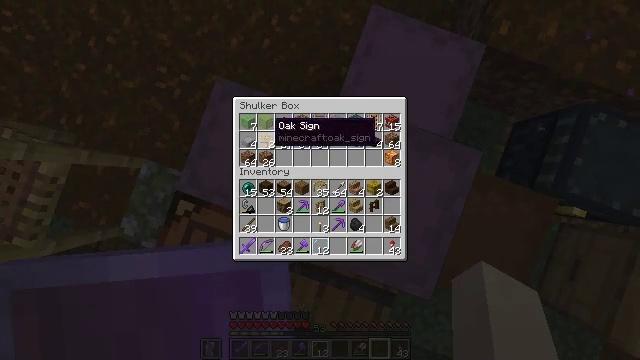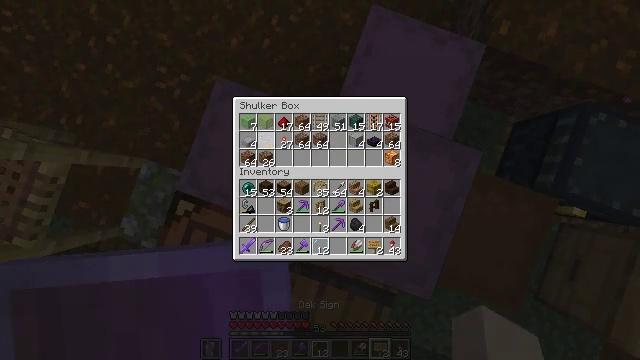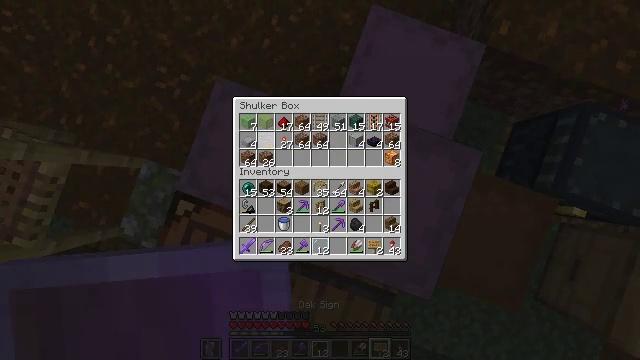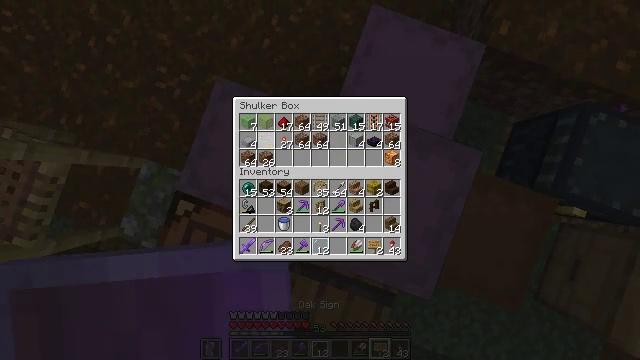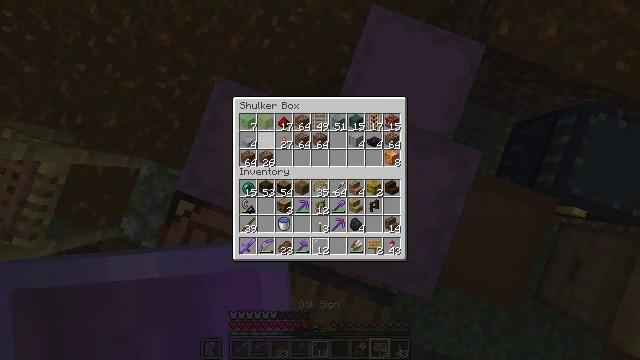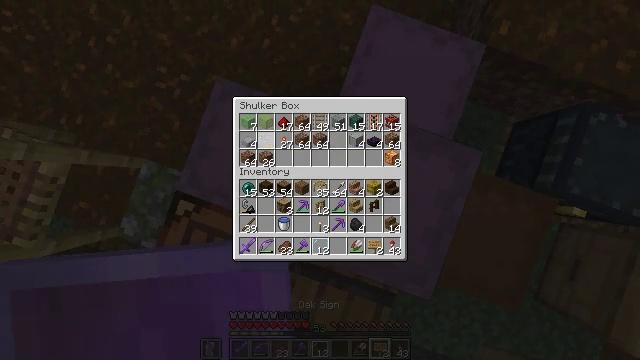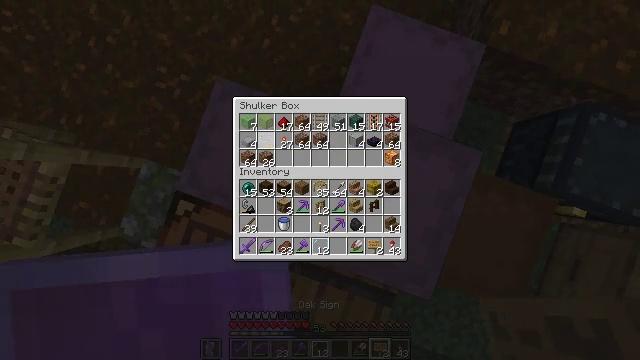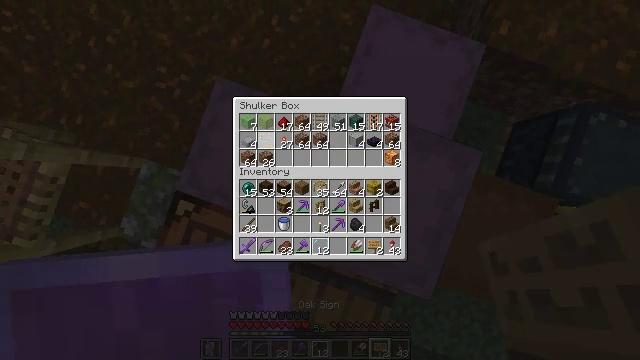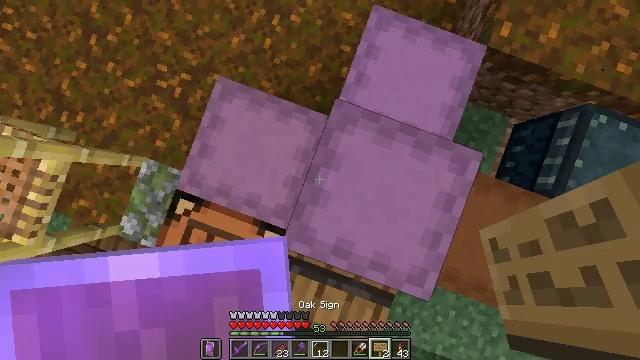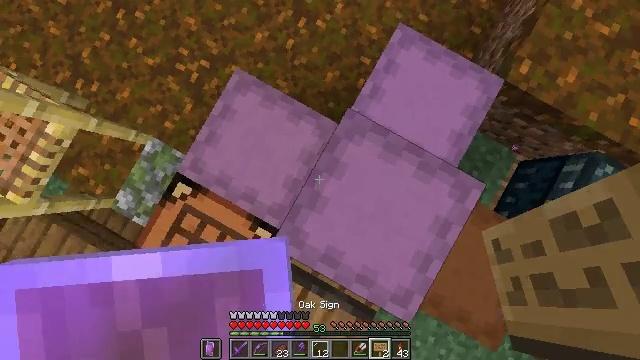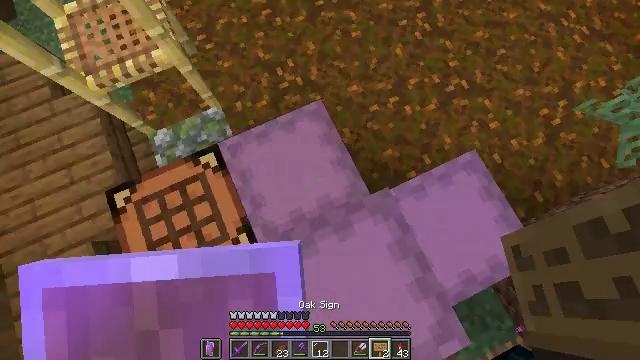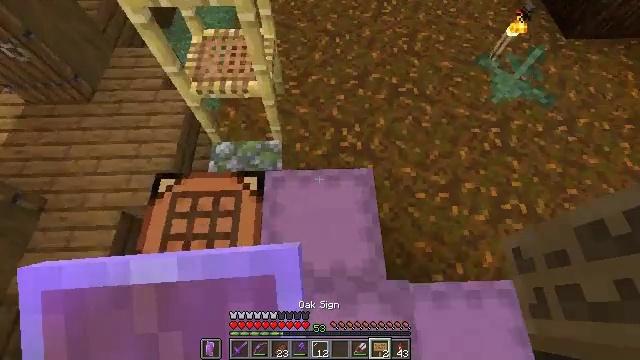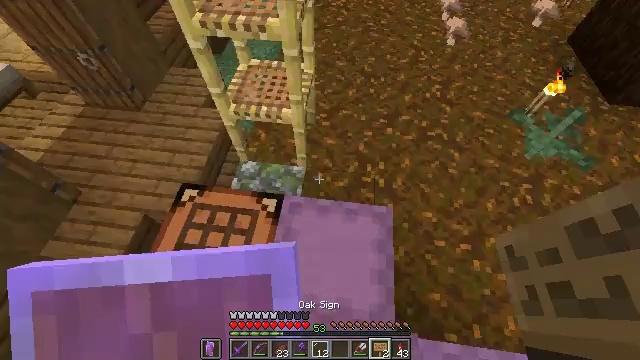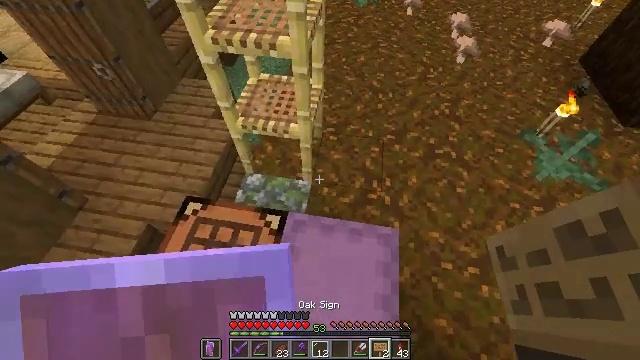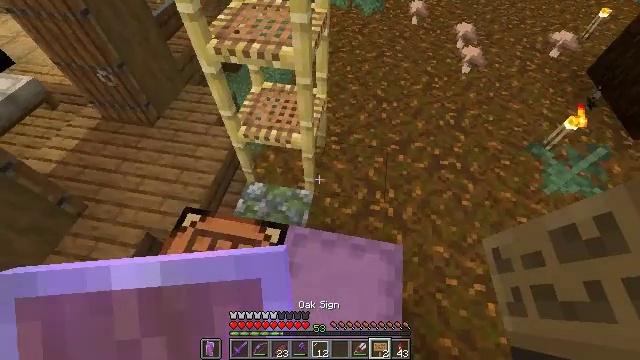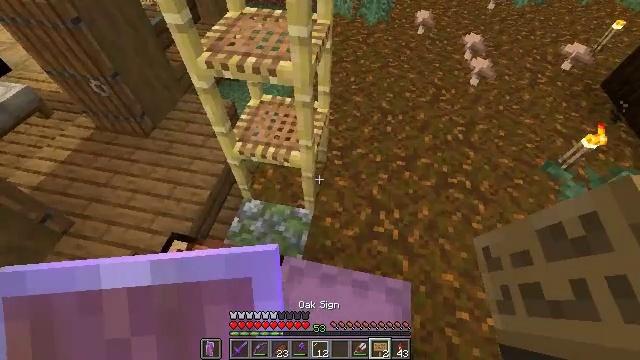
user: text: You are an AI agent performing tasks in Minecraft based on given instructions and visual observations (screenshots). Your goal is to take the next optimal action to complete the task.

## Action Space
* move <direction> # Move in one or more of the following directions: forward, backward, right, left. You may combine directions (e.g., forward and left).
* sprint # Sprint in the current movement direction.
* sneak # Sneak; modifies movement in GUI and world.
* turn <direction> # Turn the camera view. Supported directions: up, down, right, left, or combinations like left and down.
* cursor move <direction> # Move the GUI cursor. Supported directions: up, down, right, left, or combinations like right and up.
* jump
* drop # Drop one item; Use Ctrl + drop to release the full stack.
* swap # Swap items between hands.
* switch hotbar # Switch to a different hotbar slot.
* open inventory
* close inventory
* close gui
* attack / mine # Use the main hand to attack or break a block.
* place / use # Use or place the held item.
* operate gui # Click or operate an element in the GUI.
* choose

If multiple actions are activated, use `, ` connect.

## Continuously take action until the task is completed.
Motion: motion action
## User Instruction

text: Mine the dark oak wall sign.
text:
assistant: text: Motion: sneak, attack / mine
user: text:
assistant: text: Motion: sneak, attack / mine
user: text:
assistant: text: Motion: sneak
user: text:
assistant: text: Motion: no_op
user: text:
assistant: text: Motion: no_op
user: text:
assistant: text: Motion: no_op
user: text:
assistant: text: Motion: no_op
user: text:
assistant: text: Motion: no_op
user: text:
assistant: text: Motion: turn left and up
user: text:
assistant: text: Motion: turn left and up
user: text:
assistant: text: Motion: turn left and up
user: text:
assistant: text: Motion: turn left and up
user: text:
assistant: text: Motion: move forward, turn left and up
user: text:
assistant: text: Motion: move forward, turn left and up
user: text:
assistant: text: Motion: move forward, turn up
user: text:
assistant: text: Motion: move forward, turn up
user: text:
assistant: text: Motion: move forward, turn up
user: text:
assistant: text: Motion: move forward, turn left and up
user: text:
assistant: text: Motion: move forward, turn left and up
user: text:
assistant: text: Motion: move forward, turn left and up
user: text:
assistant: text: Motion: move forward, turn left and up
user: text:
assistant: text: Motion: move forward, turn left and up
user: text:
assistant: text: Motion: move forward, turn left
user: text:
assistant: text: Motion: move forward
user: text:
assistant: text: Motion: move forward
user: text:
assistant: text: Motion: move forward
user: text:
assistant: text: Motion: move forward
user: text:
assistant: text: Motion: move forward
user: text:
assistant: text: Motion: move forward, turn right and up
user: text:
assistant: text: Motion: move forward, turn right and up